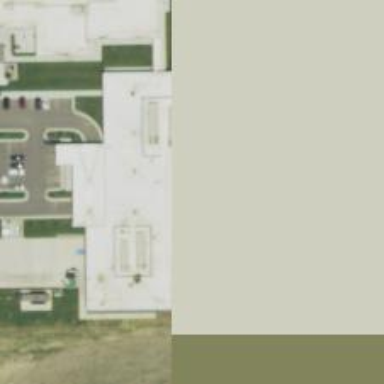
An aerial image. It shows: Healthcare facility identified as hospital.